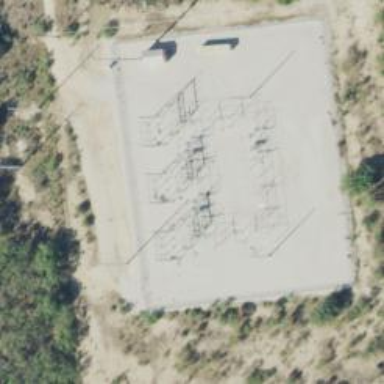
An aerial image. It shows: Switch used for power control.